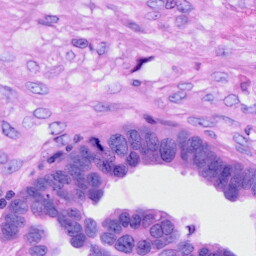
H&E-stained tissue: Ovarian